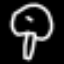
Label: mushroom